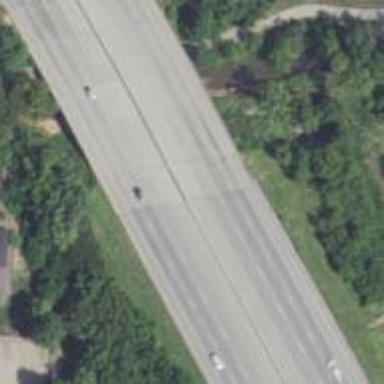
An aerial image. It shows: Bridge over motorway.